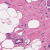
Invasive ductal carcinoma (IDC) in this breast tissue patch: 0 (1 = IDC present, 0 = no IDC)